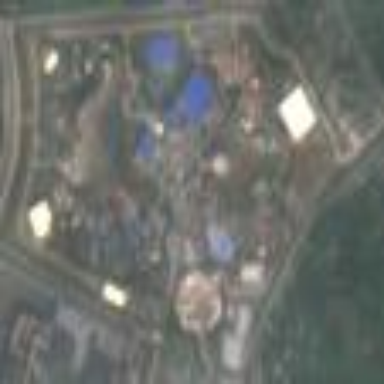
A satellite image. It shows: Theme park.